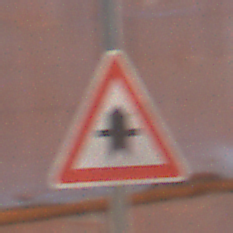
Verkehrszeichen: Vorfahrt
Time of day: MorningAfternoon
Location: Outdoor (Nature)
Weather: Clear
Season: Summer
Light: Natural